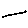
Label: line